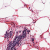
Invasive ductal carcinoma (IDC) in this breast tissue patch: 0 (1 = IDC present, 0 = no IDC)